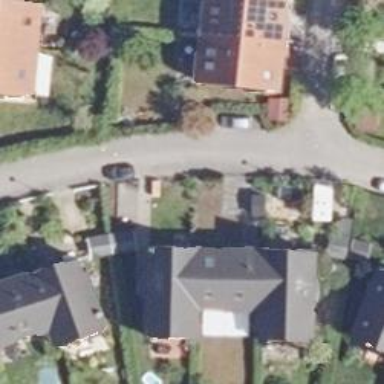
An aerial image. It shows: Residential road.